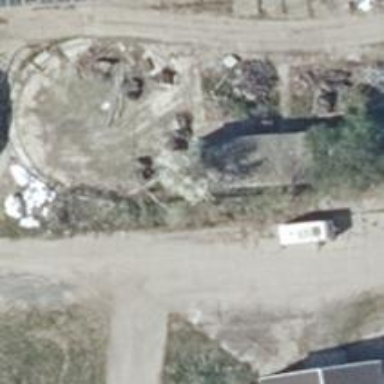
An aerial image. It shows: Storage tank building.